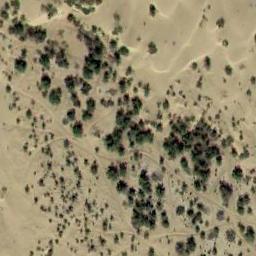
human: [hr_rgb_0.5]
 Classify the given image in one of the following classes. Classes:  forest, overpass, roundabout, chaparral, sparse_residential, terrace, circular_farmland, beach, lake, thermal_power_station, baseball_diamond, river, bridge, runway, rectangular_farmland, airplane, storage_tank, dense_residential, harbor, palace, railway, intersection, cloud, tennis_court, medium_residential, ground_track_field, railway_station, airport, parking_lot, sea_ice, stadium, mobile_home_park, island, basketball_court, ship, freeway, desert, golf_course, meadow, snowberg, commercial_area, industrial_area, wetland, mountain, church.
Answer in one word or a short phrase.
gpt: chaparral